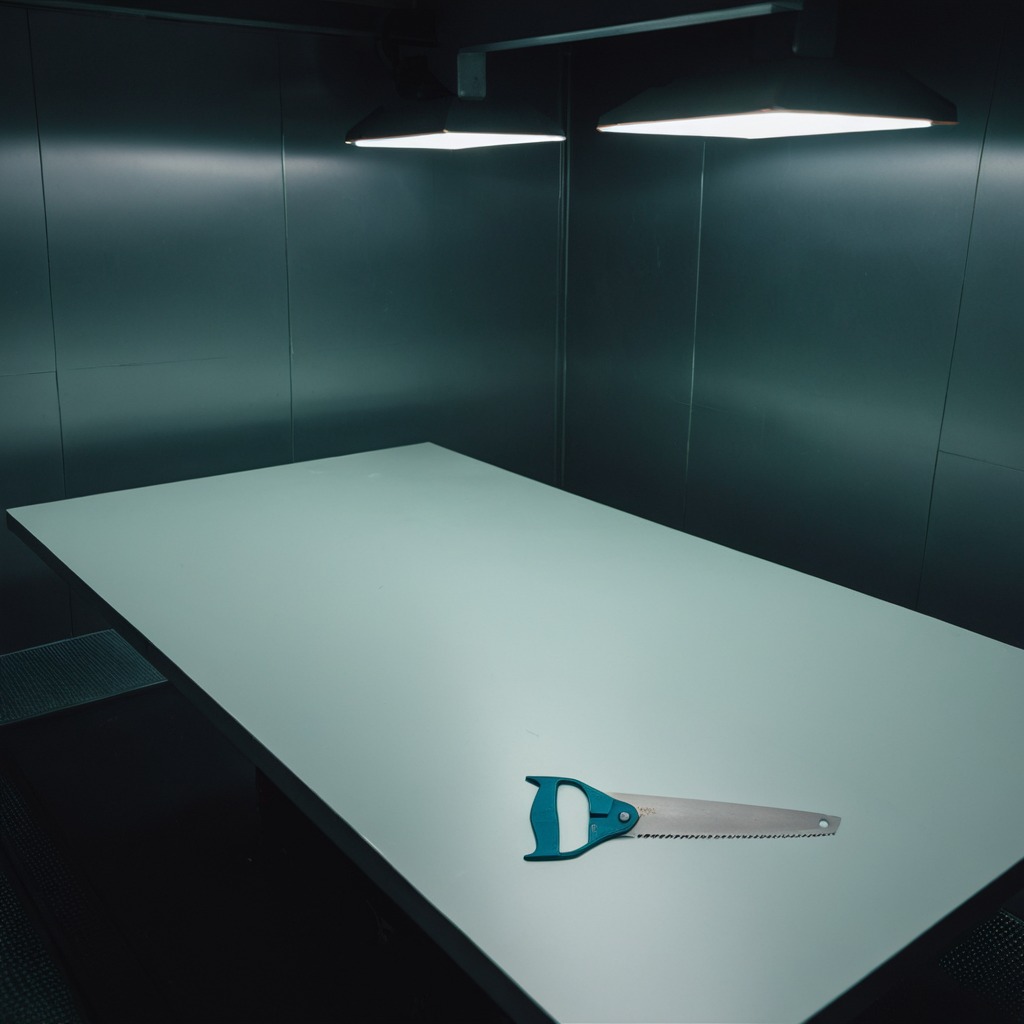
A handheld metal saw lies on a clean empty table in a railway signal maintenance room lit by harsh overhead fluorescents photorealistic surface textures crisp shadows high dynamic range